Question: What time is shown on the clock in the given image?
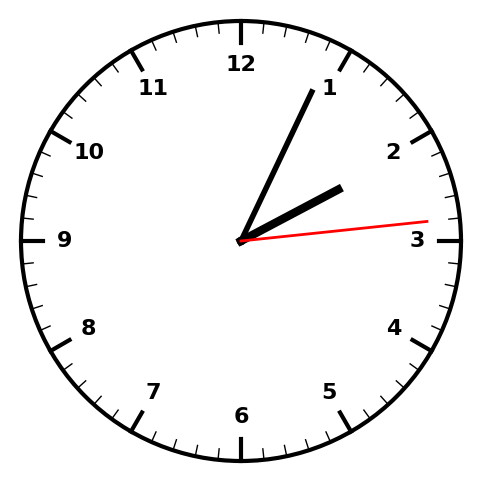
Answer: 02:04:14